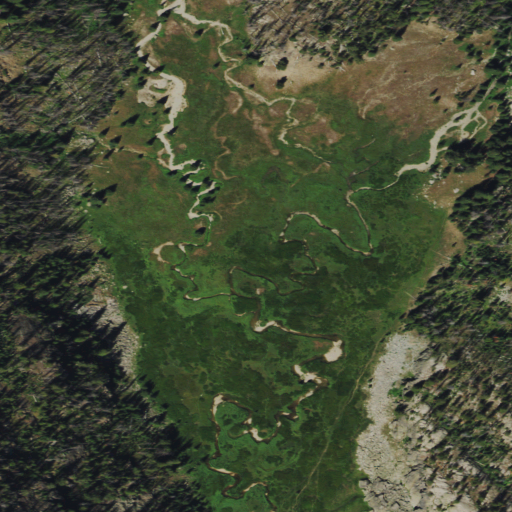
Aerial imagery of plain(s) in Wyoming named Bluff Park containing shrub, evergreen forest, woody wetlands, and deciduous forest